Question: I have an HTML page which has an input field with 'type="text"', 'autocomplete="off"' and 'autocorrect="off"'
Although this turns off the drop down that appears below the input field with previously entered values, I still get these values in the suggestions that appear above my soft keyboard in tablet. Please see the image below.

Setting 'autocomplete="off"' and 'autocorrect="off"' works fine for Sony Xperia Z tablet. But is giving issue, which has android 4.4.2 and chrome browser version 38.0.2125.102.
Anyone knows why?
Note: I know i can turn off suggestions from keyboard settings or change the keyboard itself, but i want it to work without the user having to do that. For example sony xperia z tablet have suggestions turned on but it never shows suggestions for input fields that have autocomplete=off, and shows suggestions otherwise.
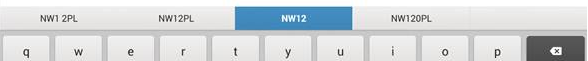
Answer: I could be way off base here, but my thought is that its the keyboard you are running. Samsung's default keyboard on the Tab might have autocomplete/autocorrect by default. There should be another keyboard you can switch to (whether it be android's default or something else). Switching might get you the result you are looking for.